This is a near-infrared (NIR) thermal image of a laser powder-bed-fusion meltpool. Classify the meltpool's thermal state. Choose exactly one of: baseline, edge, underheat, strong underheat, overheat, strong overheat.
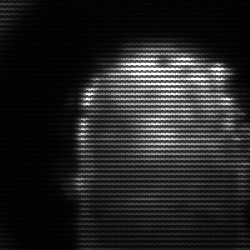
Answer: baseline